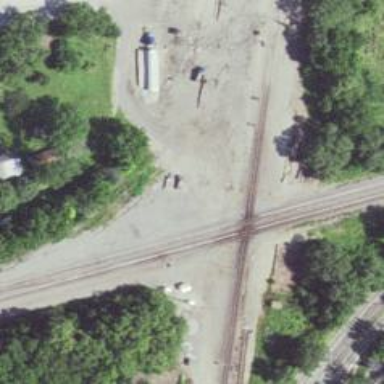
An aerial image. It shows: Railway crossing.